Question: I have this code:
'''
<p>Some text Some text Some text Some text Some text Some text Some
text Some text Some text Some text Some text Some text Some text Some
text Some text Some text Some text Some text Some text Some text Some
text Some text Some text Some text Some text <a href="/es/cunit"
class="more-link">more</a></p>
'''
So, the "more" link is shown inline with the "some text.." text.
I need it to be place in a new line just below the text.
'display: block;' doesn't work because it will fill the 100% of the width.
The html code is generated by a CSM, then I don't want to change it.
Picture below:

I can't upload a picture with Safari ...:(
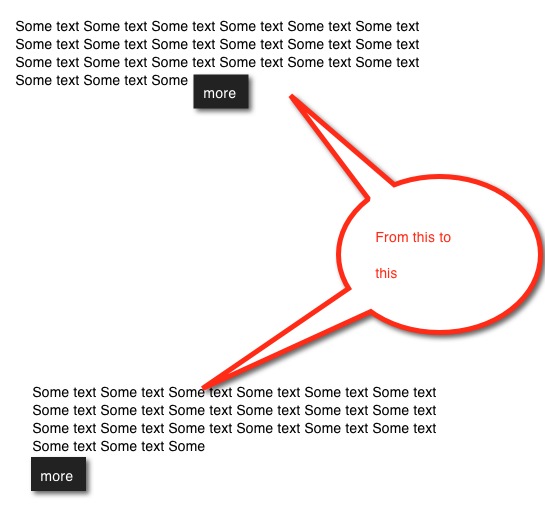
Answer: You can use :before :after pseudo element and placing content: "\A" which denotes to line feed character:
'''
p a:after, p a:before { content:"\A"; white-space:pre; }
'''
'''
<p>Some text Some text Some text Some text Some text Some text Some
text Some text Some text Some text Some text Some text Some text Some
text Some text Some text Some text Some text Some text Some text Some
text Some text Some text Some text Some text <a href="/es/cunit"
class="more-link">more</a></p>
'''